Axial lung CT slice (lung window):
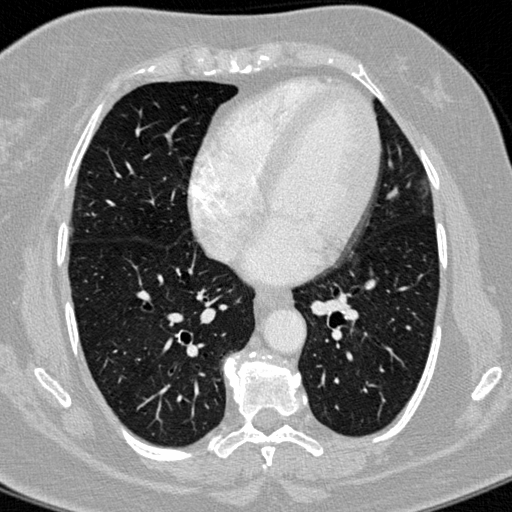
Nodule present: no